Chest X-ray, PA view. Patient: 11 years old, sex M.
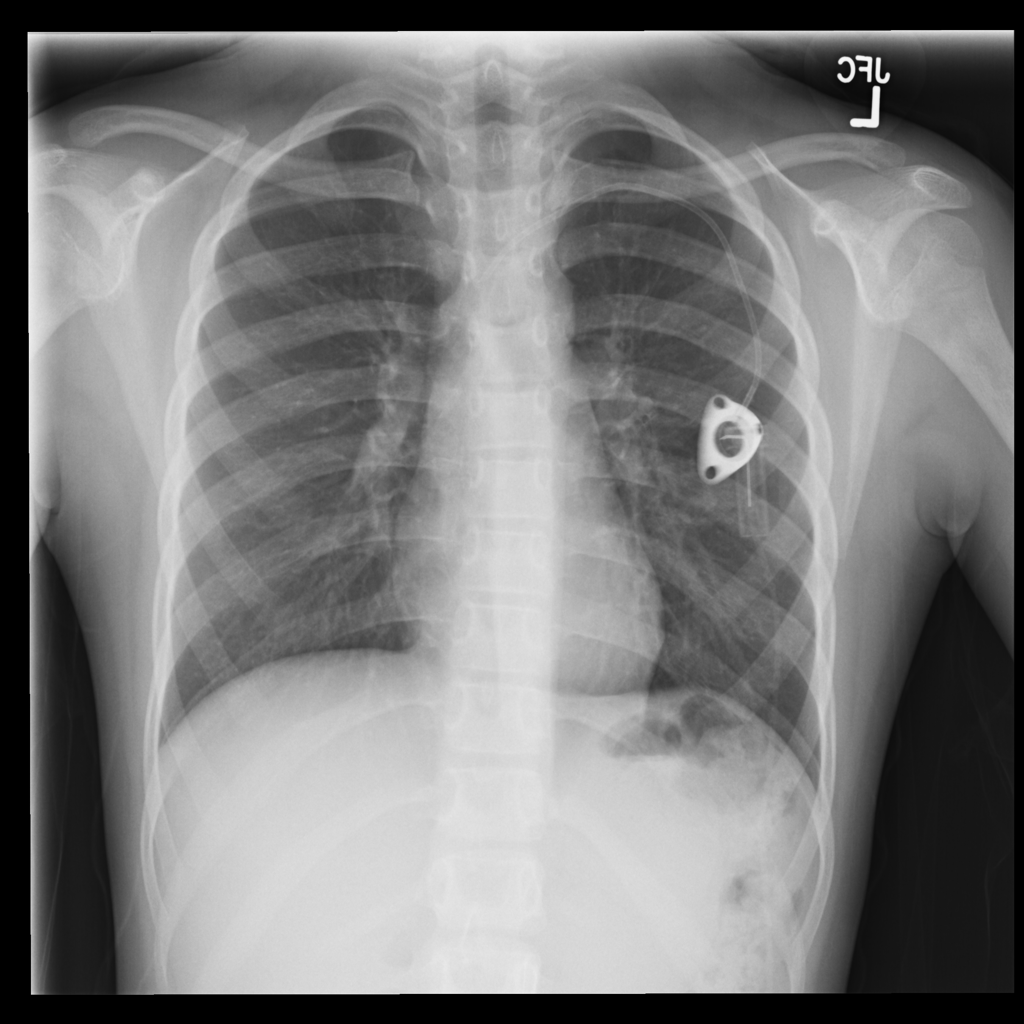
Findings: No Finding